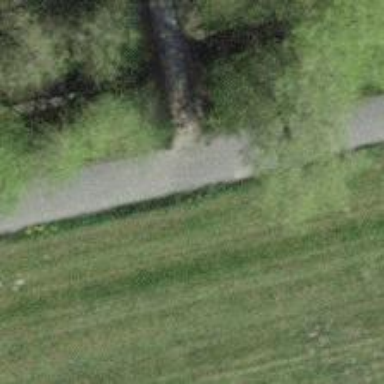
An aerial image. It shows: Path.